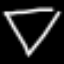
Label: diamond